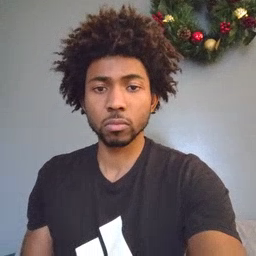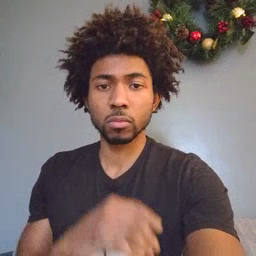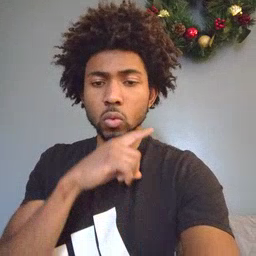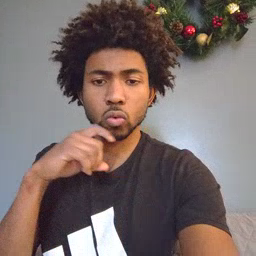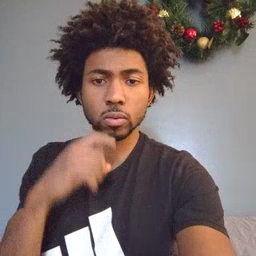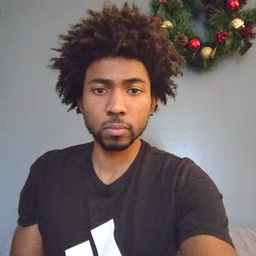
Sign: dry